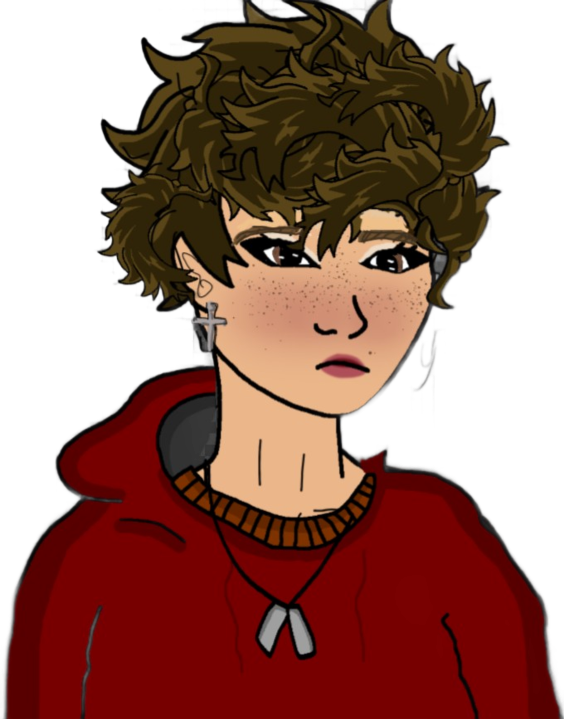
Label: 5_Doomer_Girl